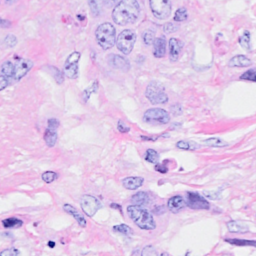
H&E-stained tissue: Breast